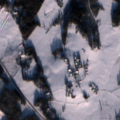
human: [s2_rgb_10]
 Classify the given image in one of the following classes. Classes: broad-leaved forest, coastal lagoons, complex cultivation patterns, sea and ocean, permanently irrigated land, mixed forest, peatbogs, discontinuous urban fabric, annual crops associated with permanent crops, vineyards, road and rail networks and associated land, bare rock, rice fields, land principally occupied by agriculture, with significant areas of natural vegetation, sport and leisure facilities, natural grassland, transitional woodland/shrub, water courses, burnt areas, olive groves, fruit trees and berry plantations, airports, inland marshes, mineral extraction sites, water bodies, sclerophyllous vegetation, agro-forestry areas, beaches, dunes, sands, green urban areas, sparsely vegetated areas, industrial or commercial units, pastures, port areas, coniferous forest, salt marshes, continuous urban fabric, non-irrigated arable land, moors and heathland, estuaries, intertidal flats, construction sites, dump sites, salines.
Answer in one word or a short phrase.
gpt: non-irrigated arable land, land principally occupied by agriculture, with significant areas of natural vegetation, coniferous forest, mixed forest, transitional woodland/shrub